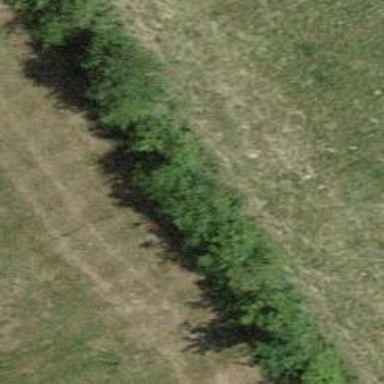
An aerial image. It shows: Hedge barrier.